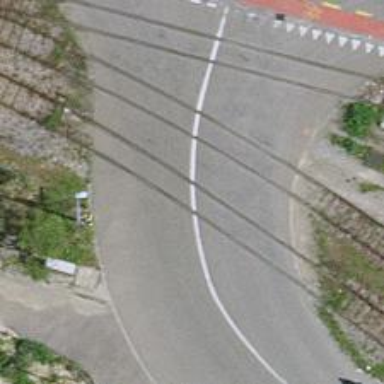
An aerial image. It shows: Railway level crossing.